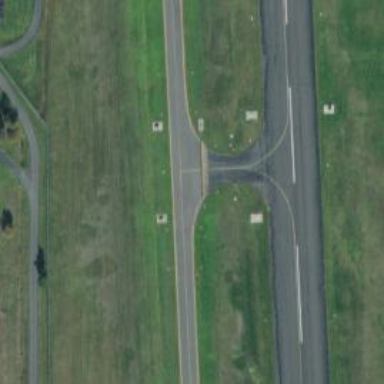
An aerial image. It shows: Asphalt taxiway at the airport.